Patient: sex F, age 40
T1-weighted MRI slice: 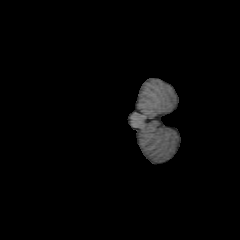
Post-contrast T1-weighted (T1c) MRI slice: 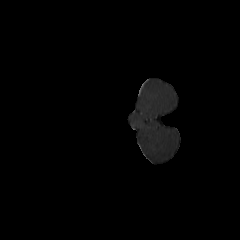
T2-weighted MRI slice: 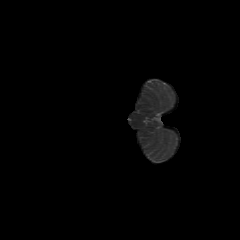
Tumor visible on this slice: no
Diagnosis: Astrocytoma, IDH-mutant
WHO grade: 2